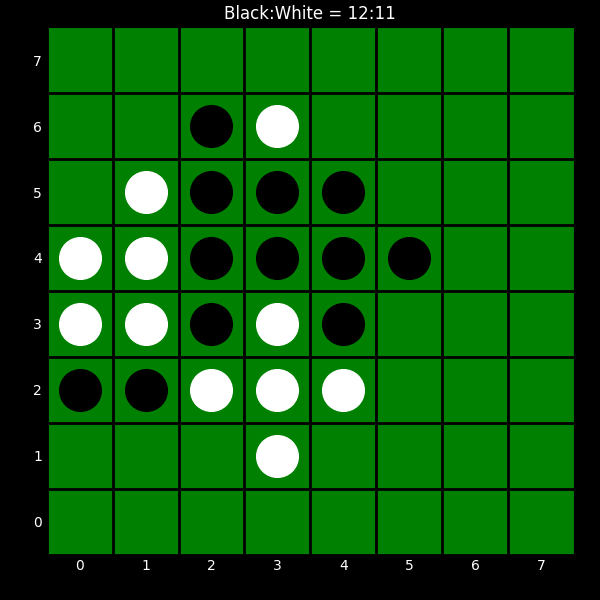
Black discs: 12
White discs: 11